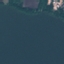
Land use / land cover class: SeaLake